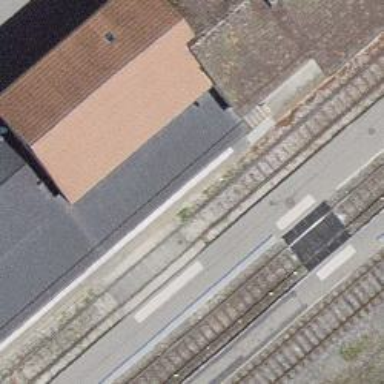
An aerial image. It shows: Railway crossing.